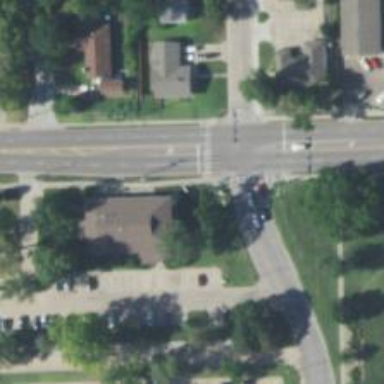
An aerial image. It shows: Crossing road.